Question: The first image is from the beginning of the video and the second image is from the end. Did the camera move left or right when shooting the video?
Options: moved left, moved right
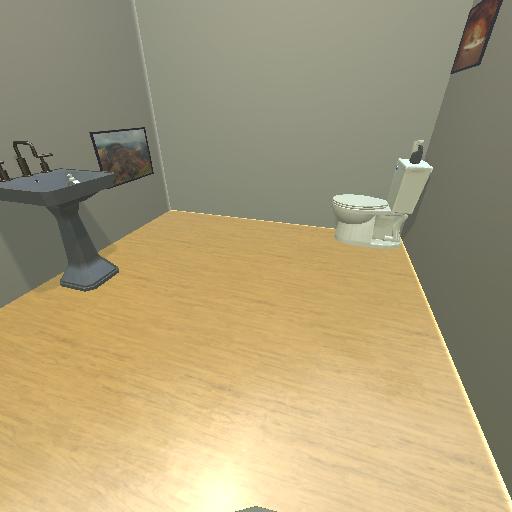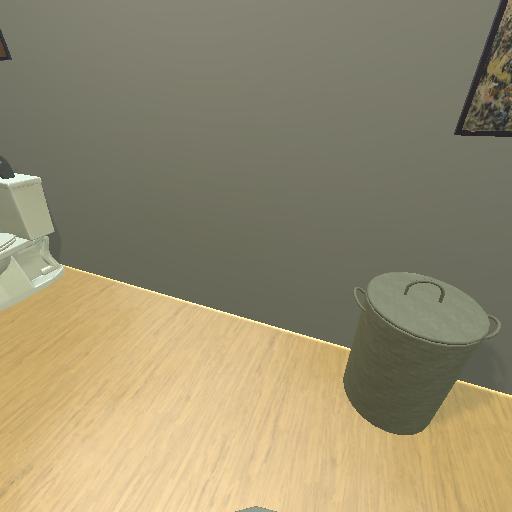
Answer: moved left